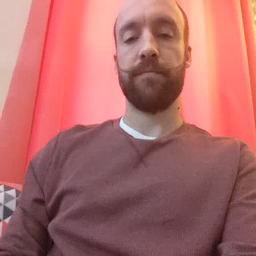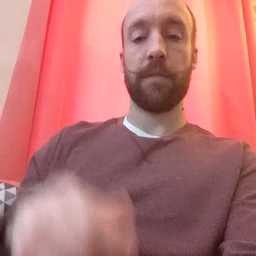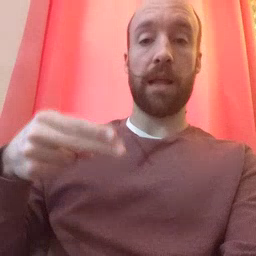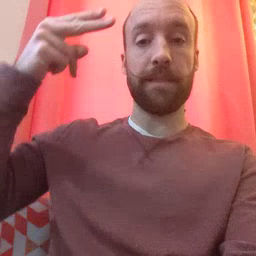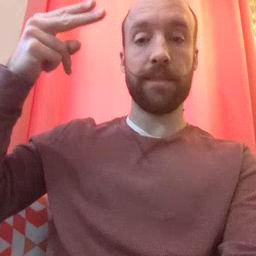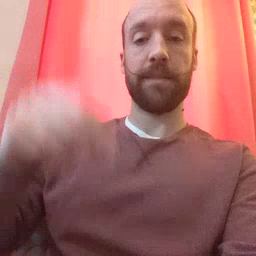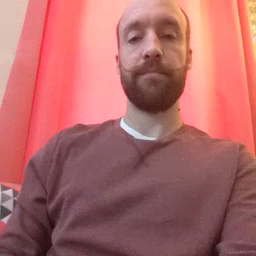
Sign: high